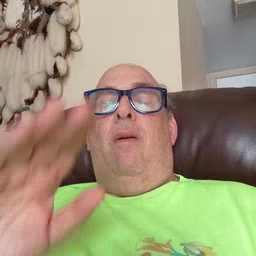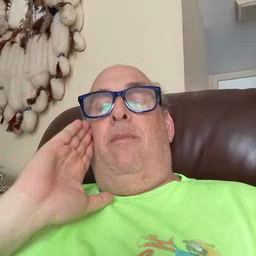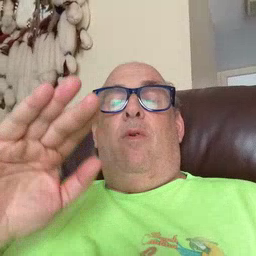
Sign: bedroom